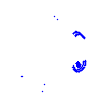
Particle: pion